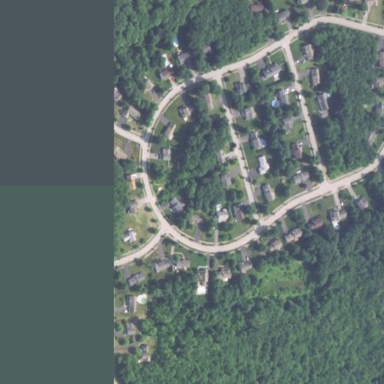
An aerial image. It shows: Located in suburban residential area.